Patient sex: M
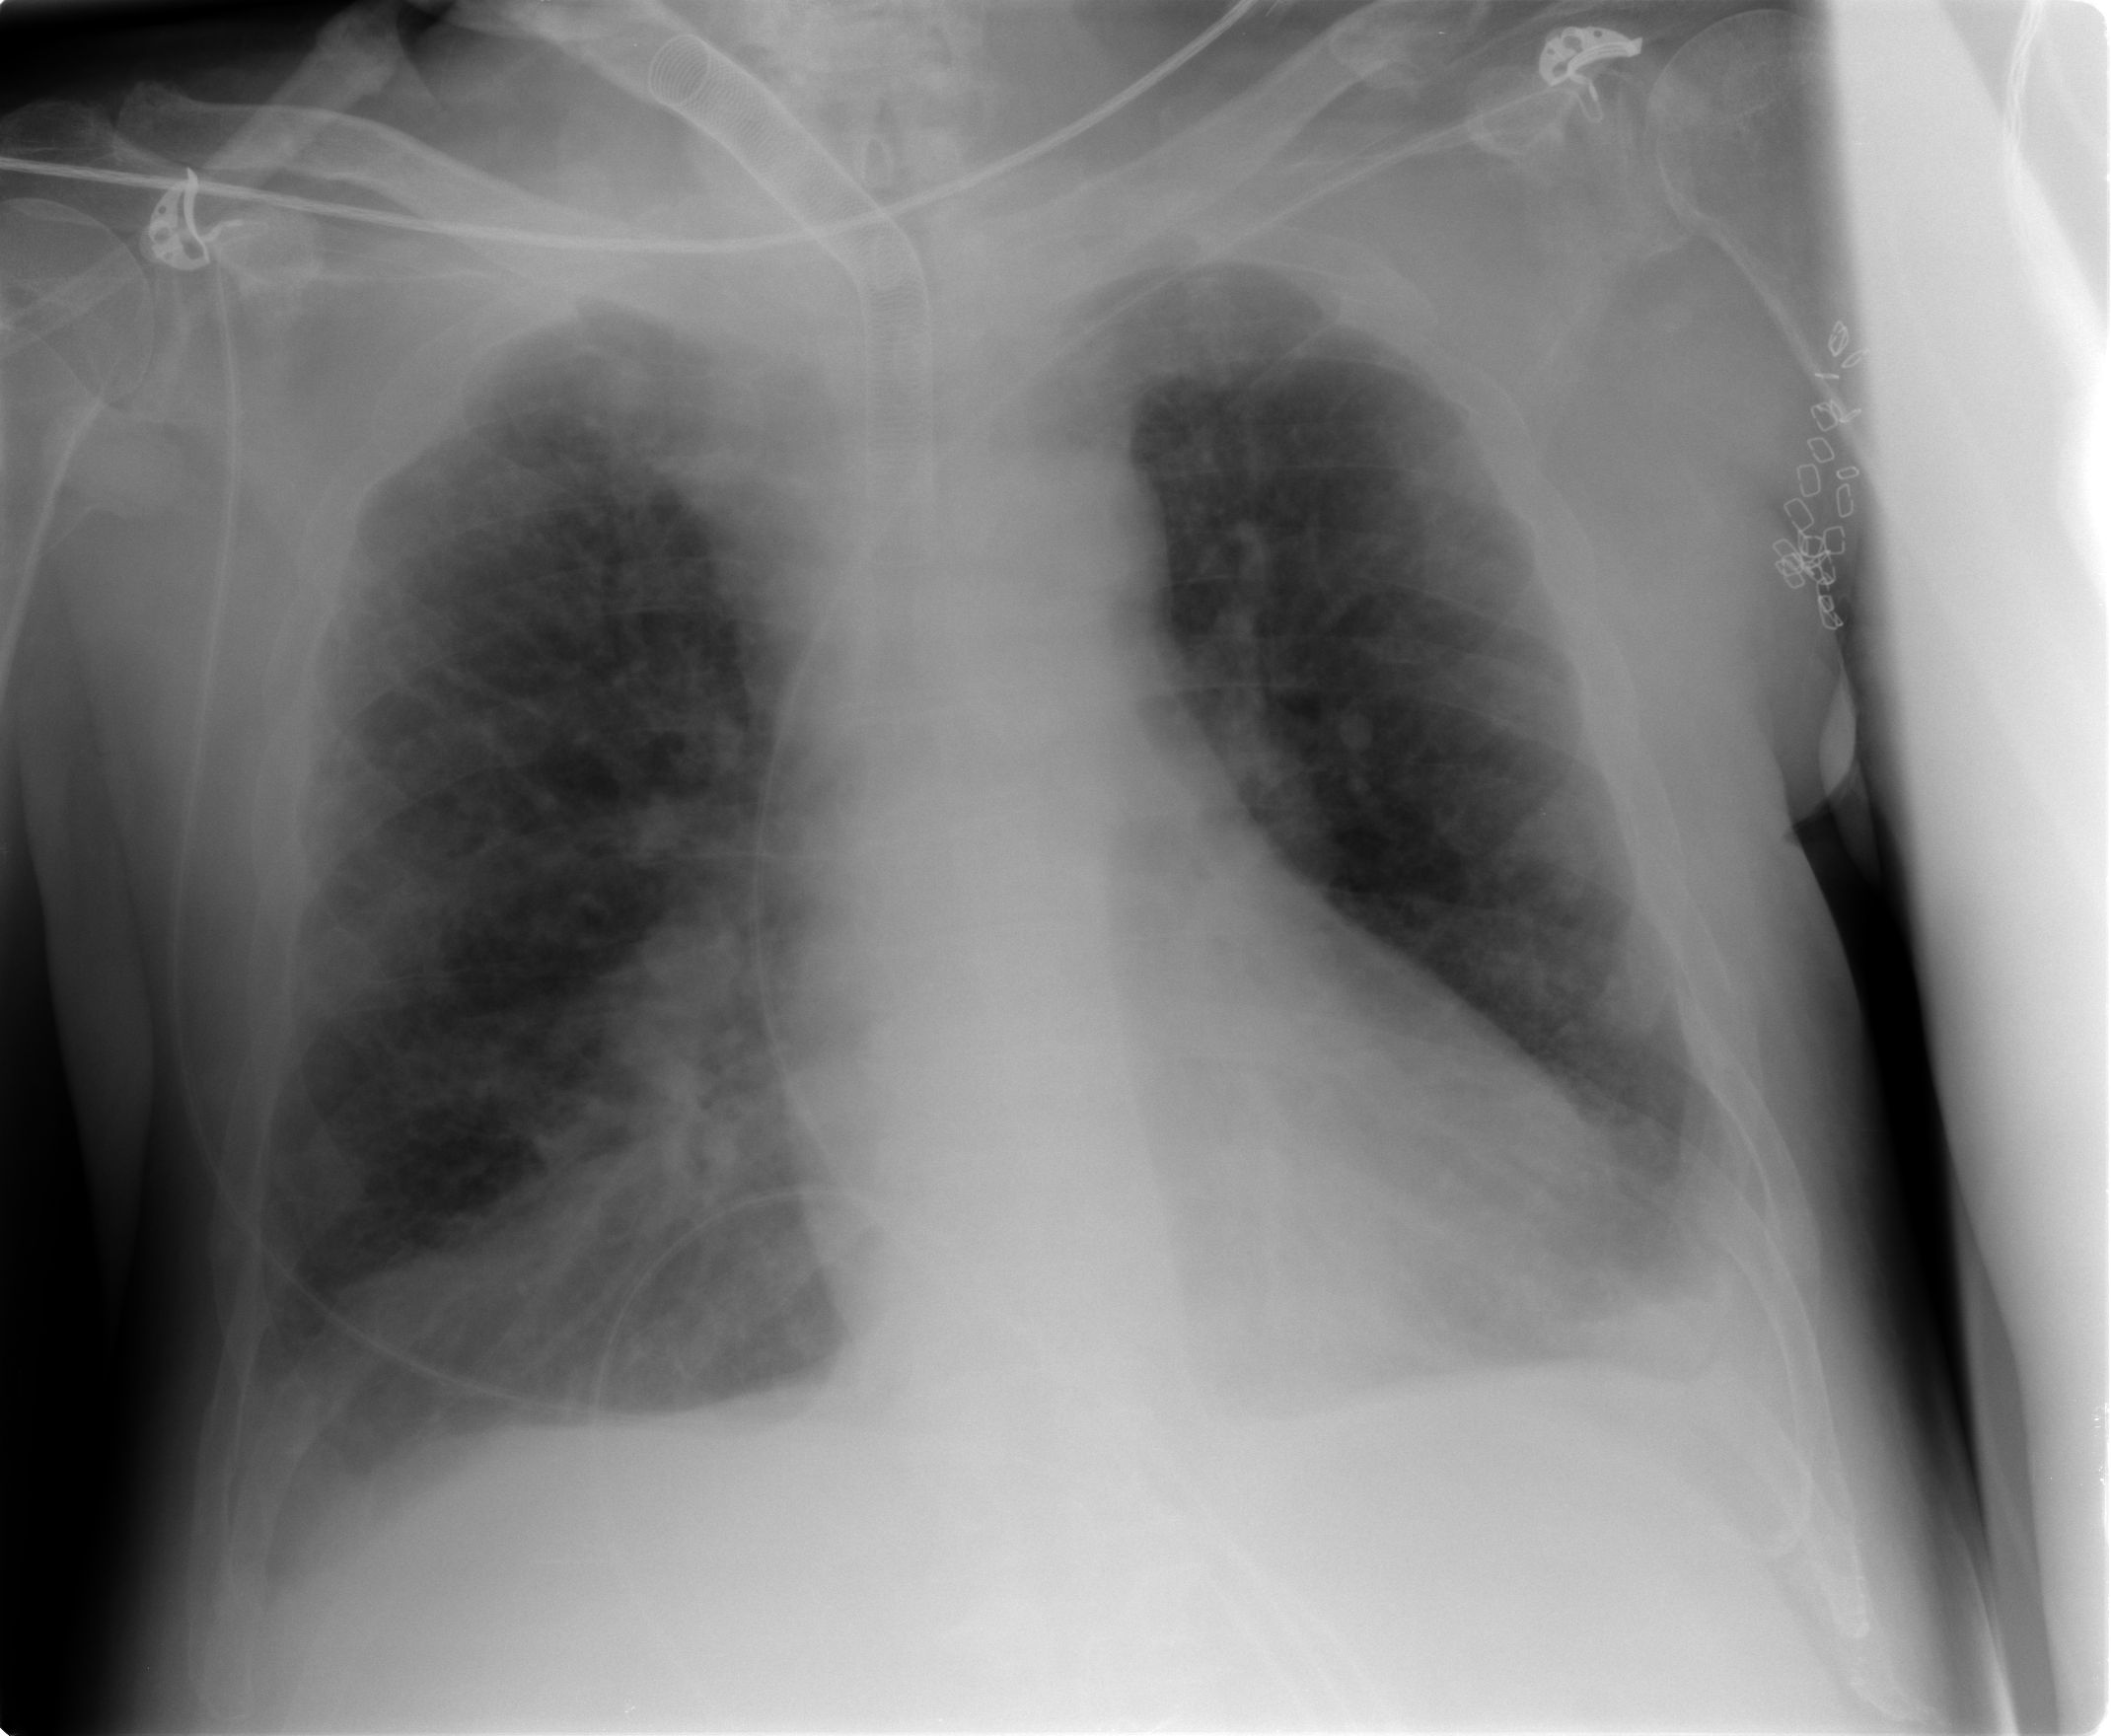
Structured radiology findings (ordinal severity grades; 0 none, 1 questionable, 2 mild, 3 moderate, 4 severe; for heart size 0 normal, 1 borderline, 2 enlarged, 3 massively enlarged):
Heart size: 0
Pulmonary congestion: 2
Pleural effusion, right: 0
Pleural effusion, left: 2
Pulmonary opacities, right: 2
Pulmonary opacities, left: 0
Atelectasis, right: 2
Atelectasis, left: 0